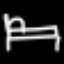
Label: bed